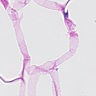
Metastatic tissue present: no